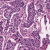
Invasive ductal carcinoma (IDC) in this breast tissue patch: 1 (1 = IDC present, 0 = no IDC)